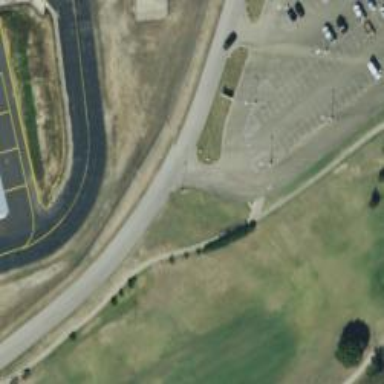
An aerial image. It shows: Path for both roads and golfers.